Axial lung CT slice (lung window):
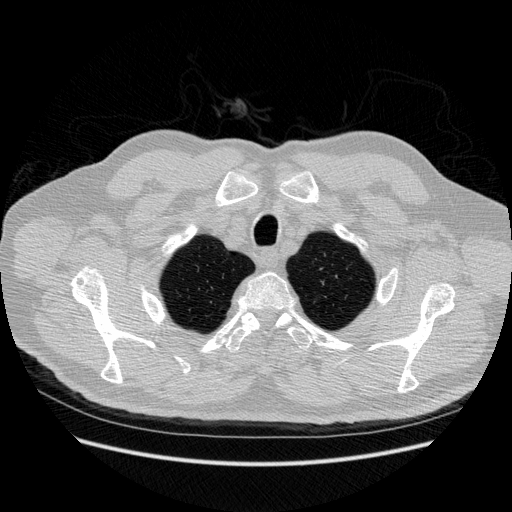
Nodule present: no